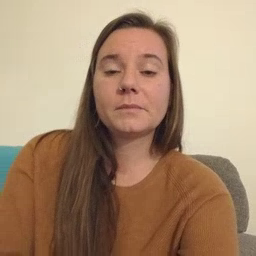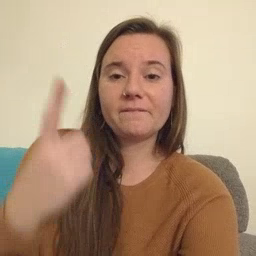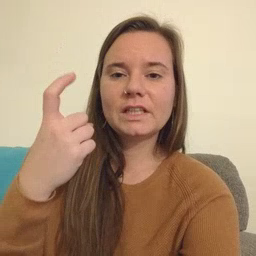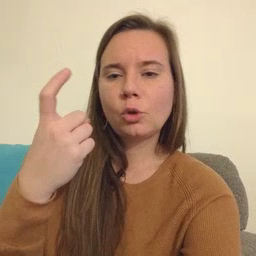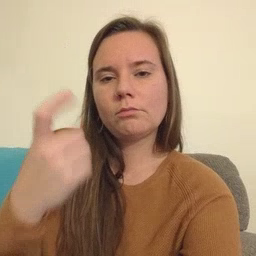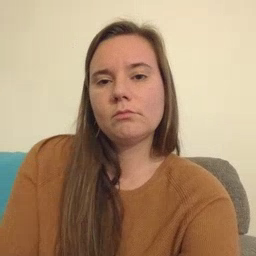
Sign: finger